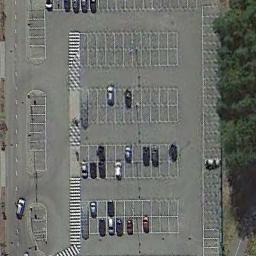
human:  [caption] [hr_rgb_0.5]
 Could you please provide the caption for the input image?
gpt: There are many different colored cars in the parking lot .

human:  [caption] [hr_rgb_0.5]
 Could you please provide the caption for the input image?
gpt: There are some cars on the parking lot .

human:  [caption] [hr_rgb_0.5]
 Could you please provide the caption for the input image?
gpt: The parking lot has some parked cars but lots of parking spaces are still empty .

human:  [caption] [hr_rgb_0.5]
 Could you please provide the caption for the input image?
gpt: Six rows of cars were parked in the parking lot .

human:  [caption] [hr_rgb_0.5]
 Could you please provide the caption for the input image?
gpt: There are some cars beside the parking lot with some cars .